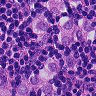
Metastatic tissue present: yes